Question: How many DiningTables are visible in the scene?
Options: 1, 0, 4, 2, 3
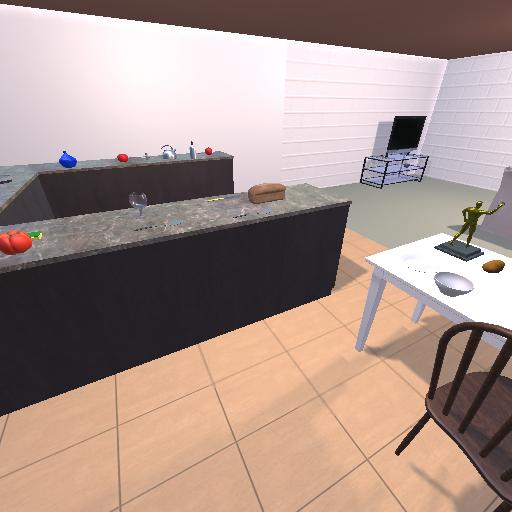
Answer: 1